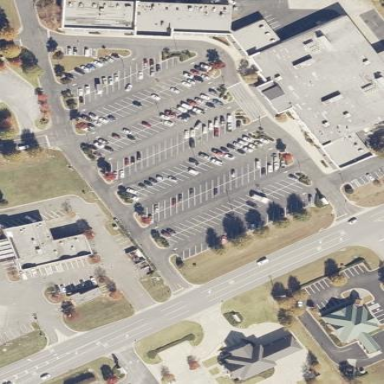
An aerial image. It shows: Parking area with surface.